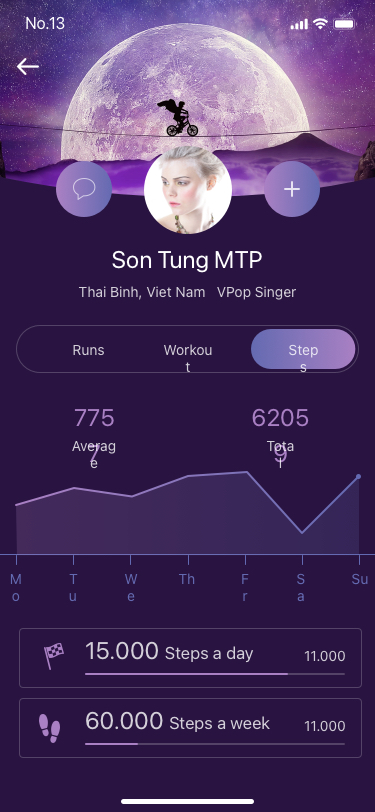
Text in this UI design:
15.000 Steps a day
11.000
60.000 Steps a week
11.000
Thai Binh, Viet Nam   VPop Singer
Steps
Runs
Workout
7757
Average
62059
Total
Son Tung MTP
Mo
Tu
We
Th
Fr
Sa
Su